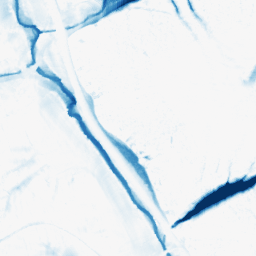
Category: morphological
Decomposition family: morphological_ellipse
Decomposition parameters: operation: closing
width: 30
height: 30
Upsampling method: edge_directed
Upsampling parameters: scale: 2
Upsampling scale: 2